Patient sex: M
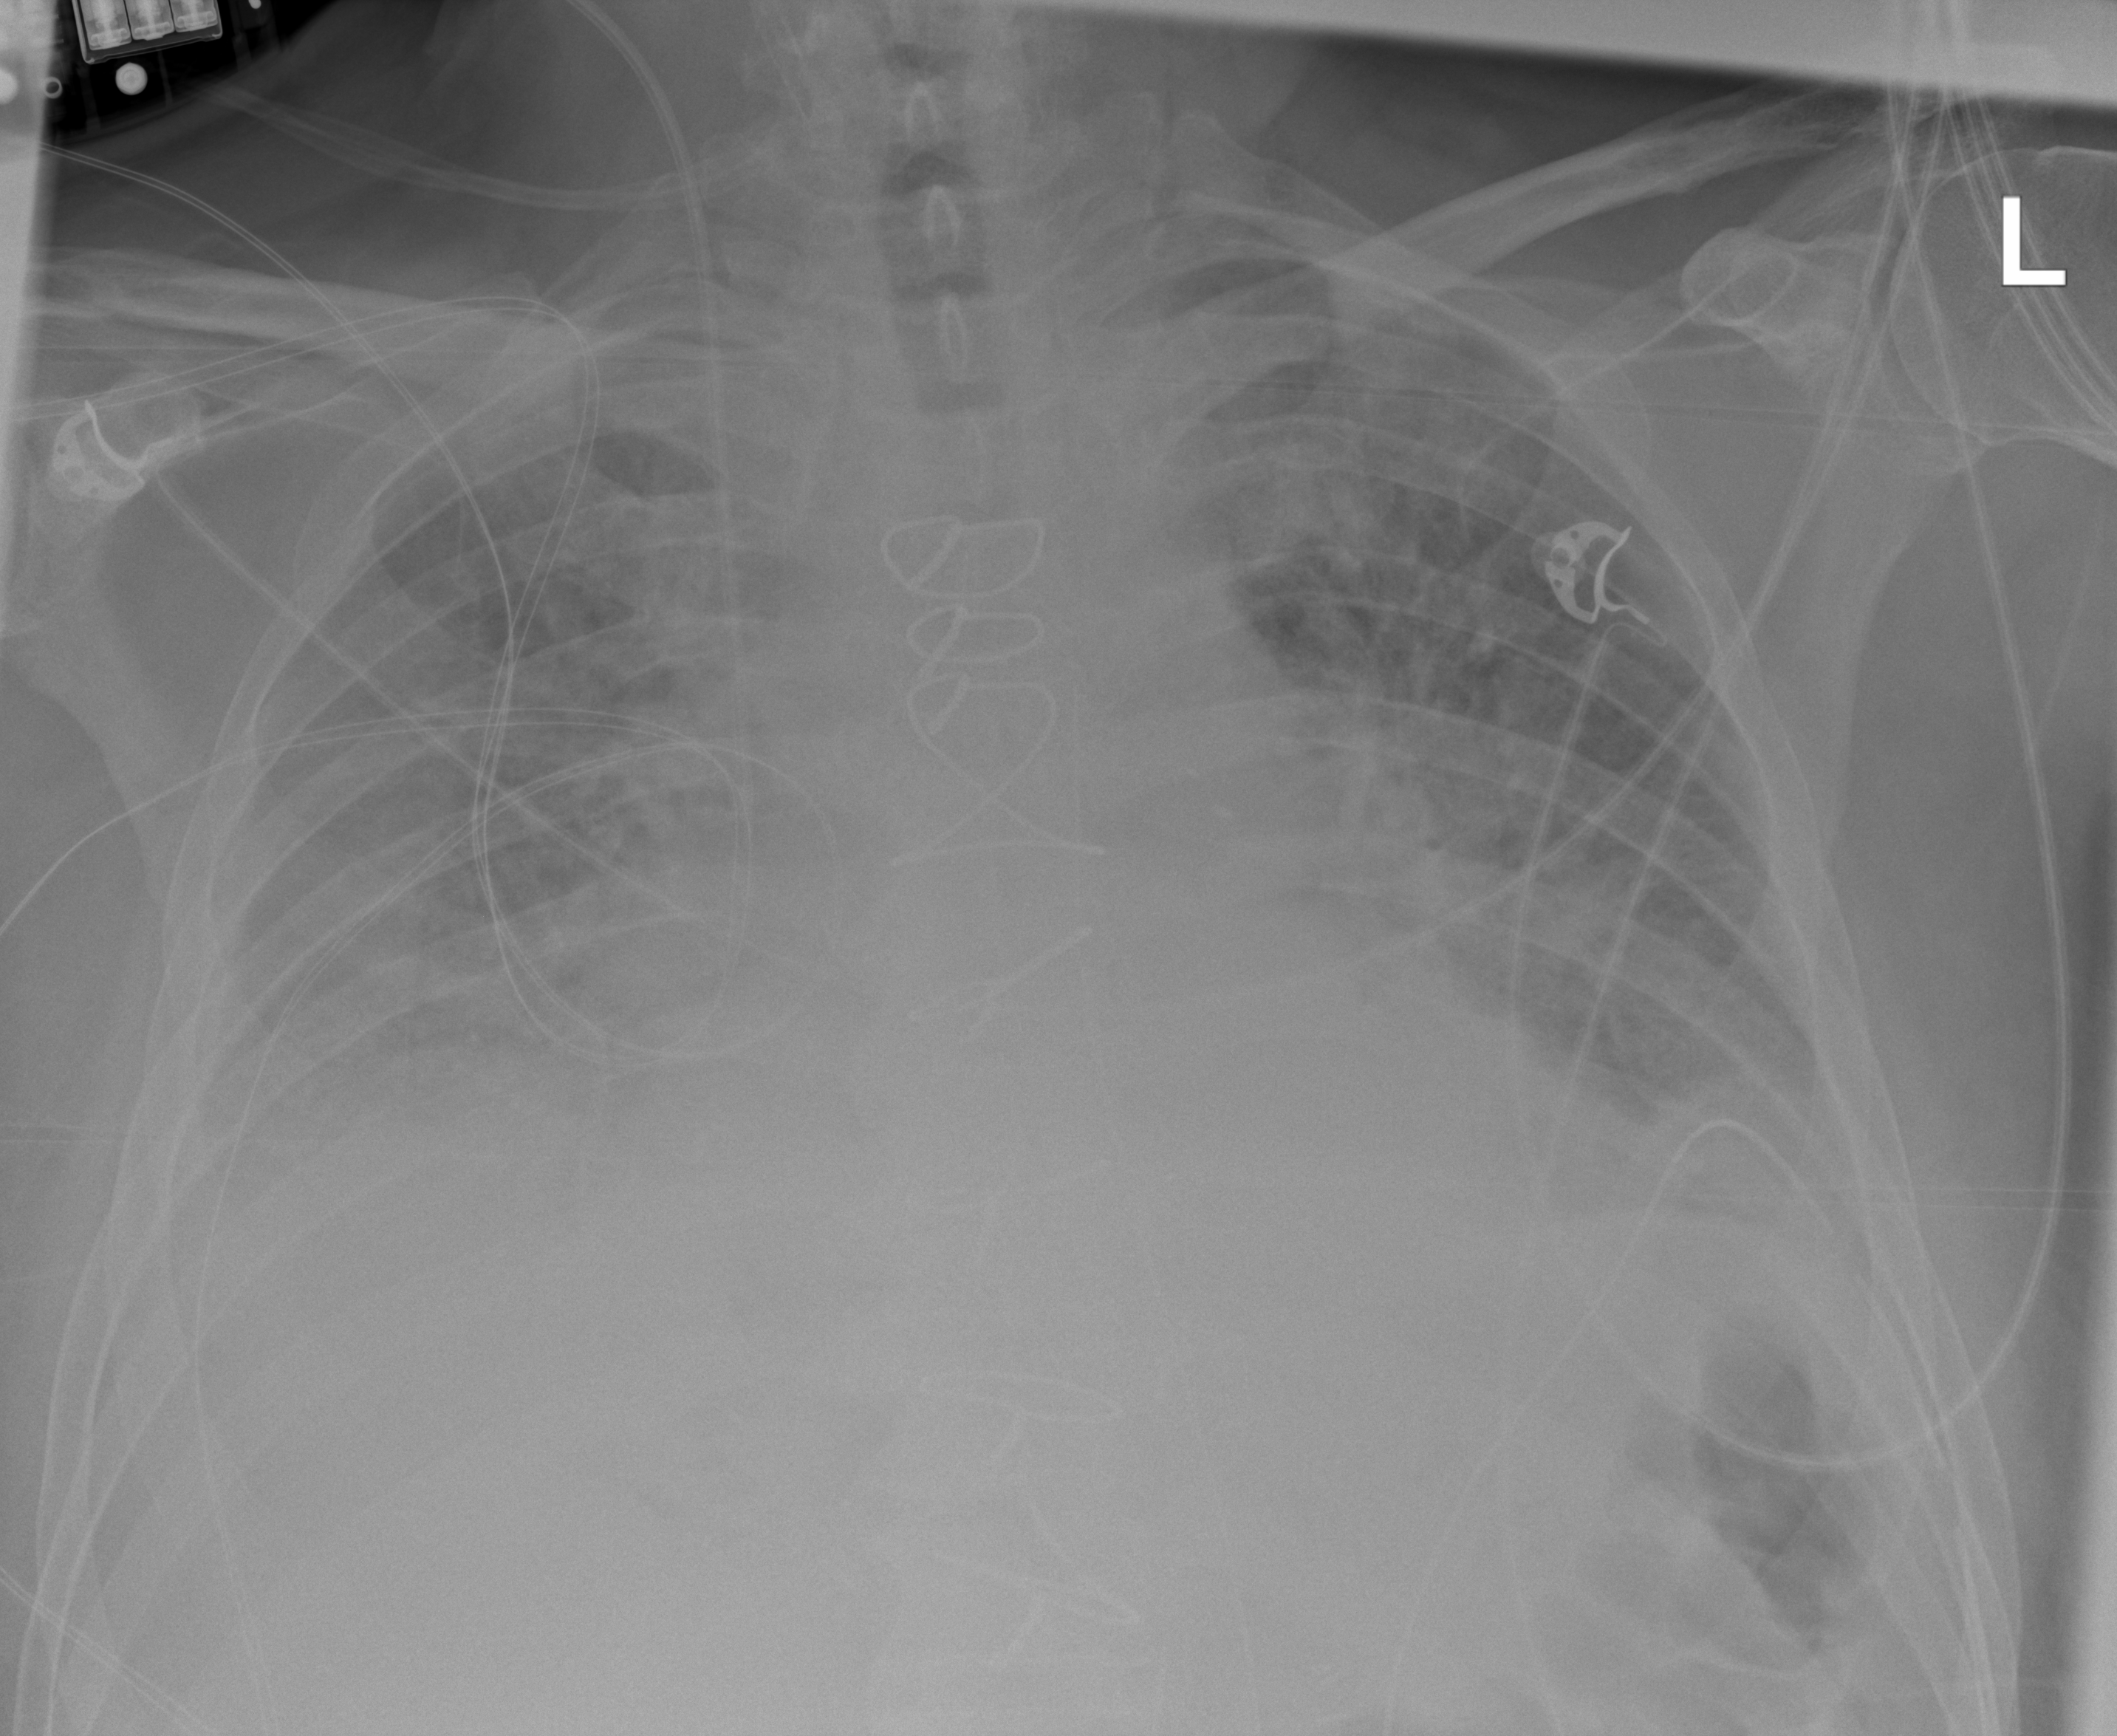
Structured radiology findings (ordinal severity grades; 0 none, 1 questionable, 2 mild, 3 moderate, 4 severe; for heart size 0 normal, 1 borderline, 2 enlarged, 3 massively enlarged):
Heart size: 3
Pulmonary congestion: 3
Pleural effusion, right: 3
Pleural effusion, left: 2
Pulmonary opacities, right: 2
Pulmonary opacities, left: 2
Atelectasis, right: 2
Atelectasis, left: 2